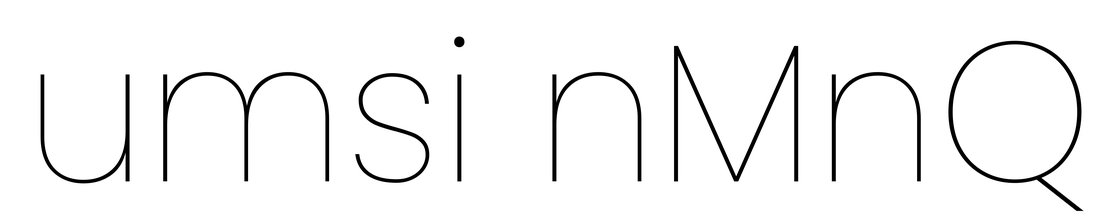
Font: Poppins-Thin